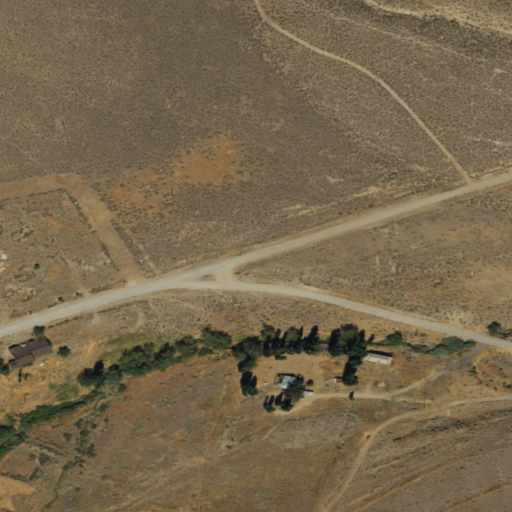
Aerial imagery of valley in Nevada named Buena Vista Canyon containing shrub, grassland, open development, herbaceous wetlands, and woody wetlands